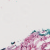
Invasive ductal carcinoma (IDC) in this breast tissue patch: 0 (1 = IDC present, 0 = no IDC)